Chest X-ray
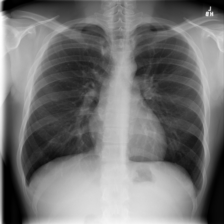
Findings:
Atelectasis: negative
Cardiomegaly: negative
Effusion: negative
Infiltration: negative
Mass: negative
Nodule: negative
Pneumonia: negative
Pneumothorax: negative
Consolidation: negative
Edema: negative
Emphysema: negative
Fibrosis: negative
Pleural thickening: negative
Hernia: negative